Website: walmart
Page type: billing-address
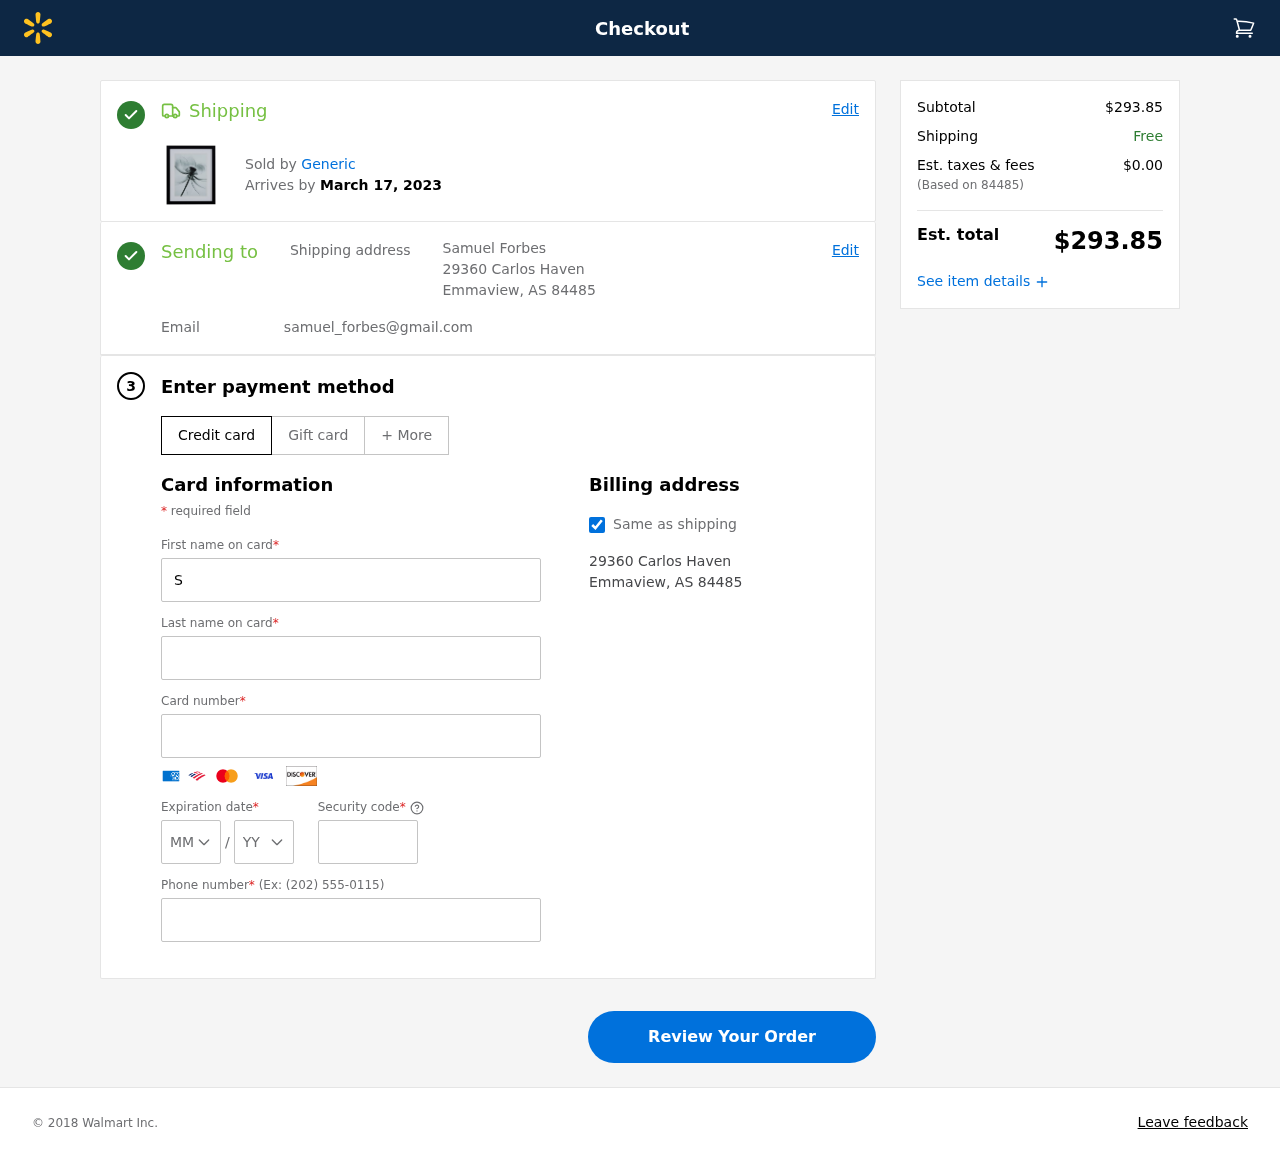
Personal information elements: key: PII_CARD_CVV
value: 391
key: PII_CARD_EXPIRY_MONTH
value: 01
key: PII_CARD_EXPIRY_YEAR
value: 30
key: PII_CARD_NUMBER
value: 6540 8511 7094 5935
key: PII_CITY_STATE_ZIP
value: Emmaview, AS 84485
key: PII_EMAIL
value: samuel_forbes@gmail.com
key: PII_FIRSTNAME
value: Samuel
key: PII_FULLNAME
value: Samuel Forbes
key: PII_LASTNAME
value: Forbes
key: PII_PHONE
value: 7363426604
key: PII_POSTCODE
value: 84485
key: PII_STREET
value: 29360 Carlos Haven
Product elements: key: PRODUCT1_BRAND
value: Generic
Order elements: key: ORDER_DELIVERY_DATE
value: March 17, 2023
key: ORDER_SUBTOTAL
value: $293.85
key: ORDER_TAX
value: $0.00
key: ORDER_TOTAL
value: $293.85